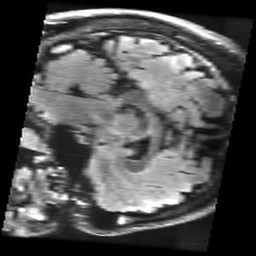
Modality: FLAIR
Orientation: sagittal
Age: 21
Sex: male
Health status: healthy
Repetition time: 12 s
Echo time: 0.09782 s